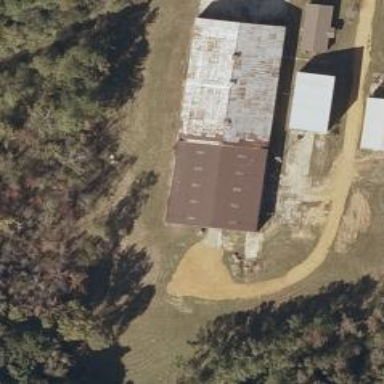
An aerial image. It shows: Warehouse building.